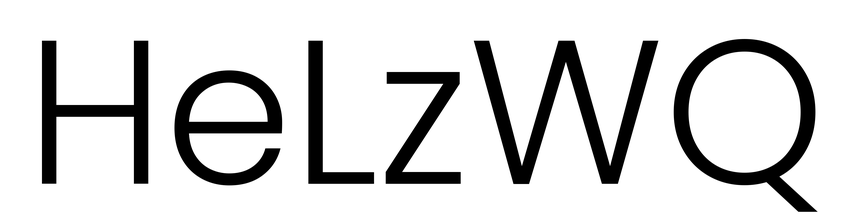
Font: Poppins-Light